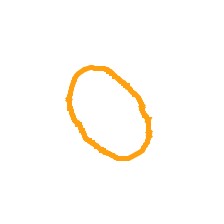
Shape: circle